Question: Here is my storyboard configuration:
Navigation Controller -> View Controller A -> Push-> View Controller B
^
|
Modal
^
|
View Controller C
What I want to achieve: When a button is pressed in View C, directly View B will be opened modally (No part of View A is to be displayed). Also, View B will have a navigation back button to View A.
To achieve this,
- - - -
The result is so that, first View A is opened modally and after displaying it a very short time, View B is opened with a push animation (View B can navigate back to View A, which is good). But I do not want View A to be displayed any time at all. How can I achieve this?
EDIT:
To better visualize, I'm adding a screenshot with more example cases to support:

Here are some cases I want to support:
- -
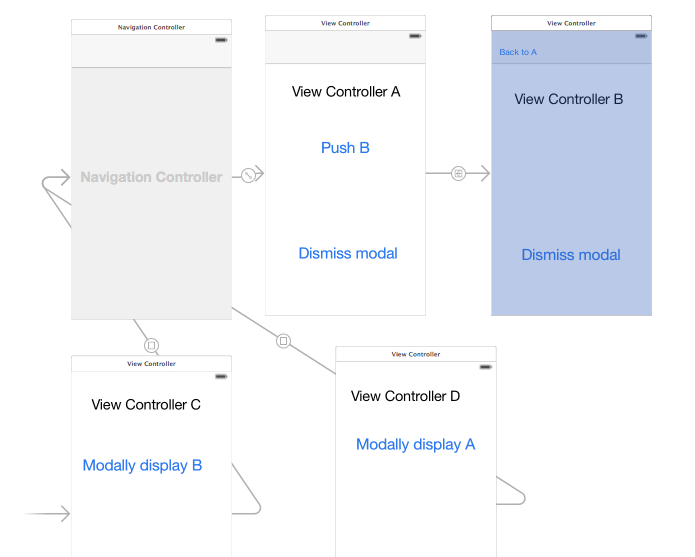
Answer: I found the solution myself.
First, I discovered that, my original proposal of
> In the viewDidLoad method of View Controller A, I check the variable
'directlyProceedToViewB' and if it is YES, I call
'performSegueWithIdentifier' to segue to View B
works as I desired on iOS 7 but does not work on iOS 8.
So the solution is, in the viewDidLoad method of View Controller A, if 'directlyProceedToViewB' is YES, rather than calling performSegueWithIdentifier, use the following code:
'''
ViewControllerB *destVC = [self.storyboard instantiateViewControllerWithIdentifier:@"ViewControllerBStoryboardID"];
[self.navigationController pushViewController:destVC animated:NO];
'''